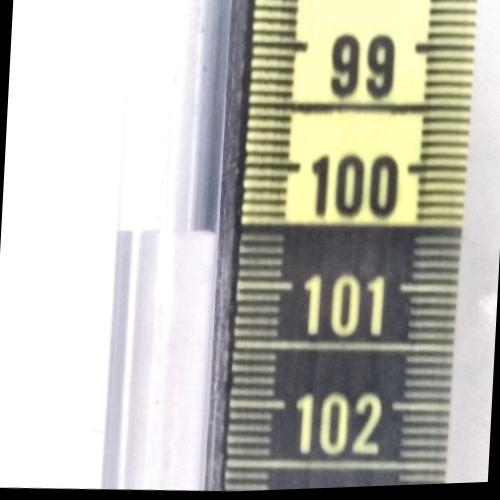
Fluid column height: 100.6 cm